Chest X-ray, AP view. Patient: 58 years old, sex F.
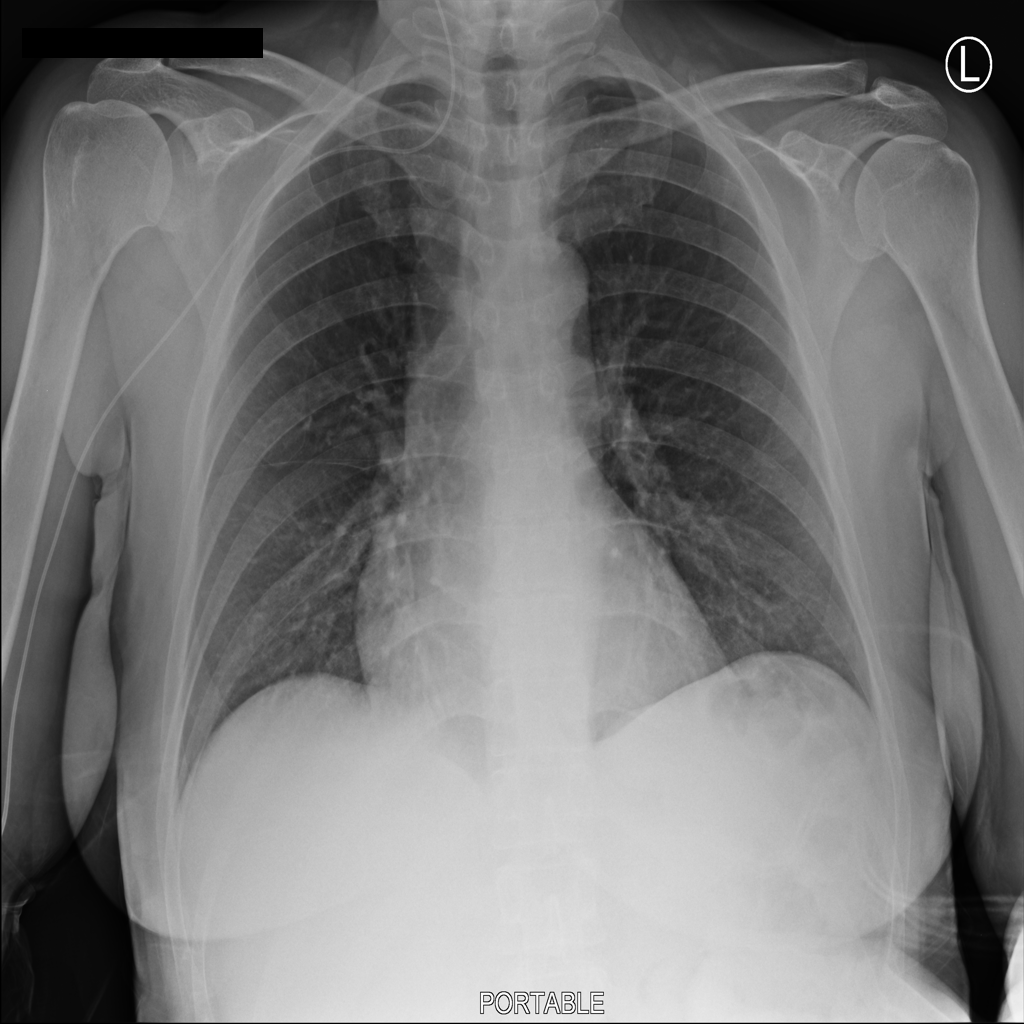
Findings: Infiltration